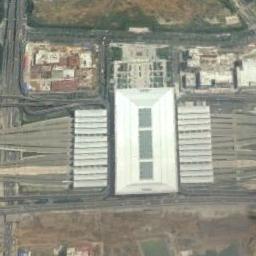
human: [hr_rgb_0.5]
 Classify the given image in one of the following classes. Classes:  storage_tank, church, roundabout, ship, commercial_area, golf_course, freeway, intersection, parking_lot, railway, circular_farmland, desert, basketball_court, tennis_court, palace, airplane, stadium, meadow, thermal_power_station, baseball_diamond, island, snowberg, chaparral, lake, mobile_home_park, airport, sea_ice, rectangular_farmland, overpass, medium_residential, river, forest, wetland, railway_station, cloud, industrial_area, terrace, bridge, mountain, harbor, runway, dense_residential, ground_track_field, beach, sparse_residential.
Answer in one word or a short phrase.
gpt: railway_station